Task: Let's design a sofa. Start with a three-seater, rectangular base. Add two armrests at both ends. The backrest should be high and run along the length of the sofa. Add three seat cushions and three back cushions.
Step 352:
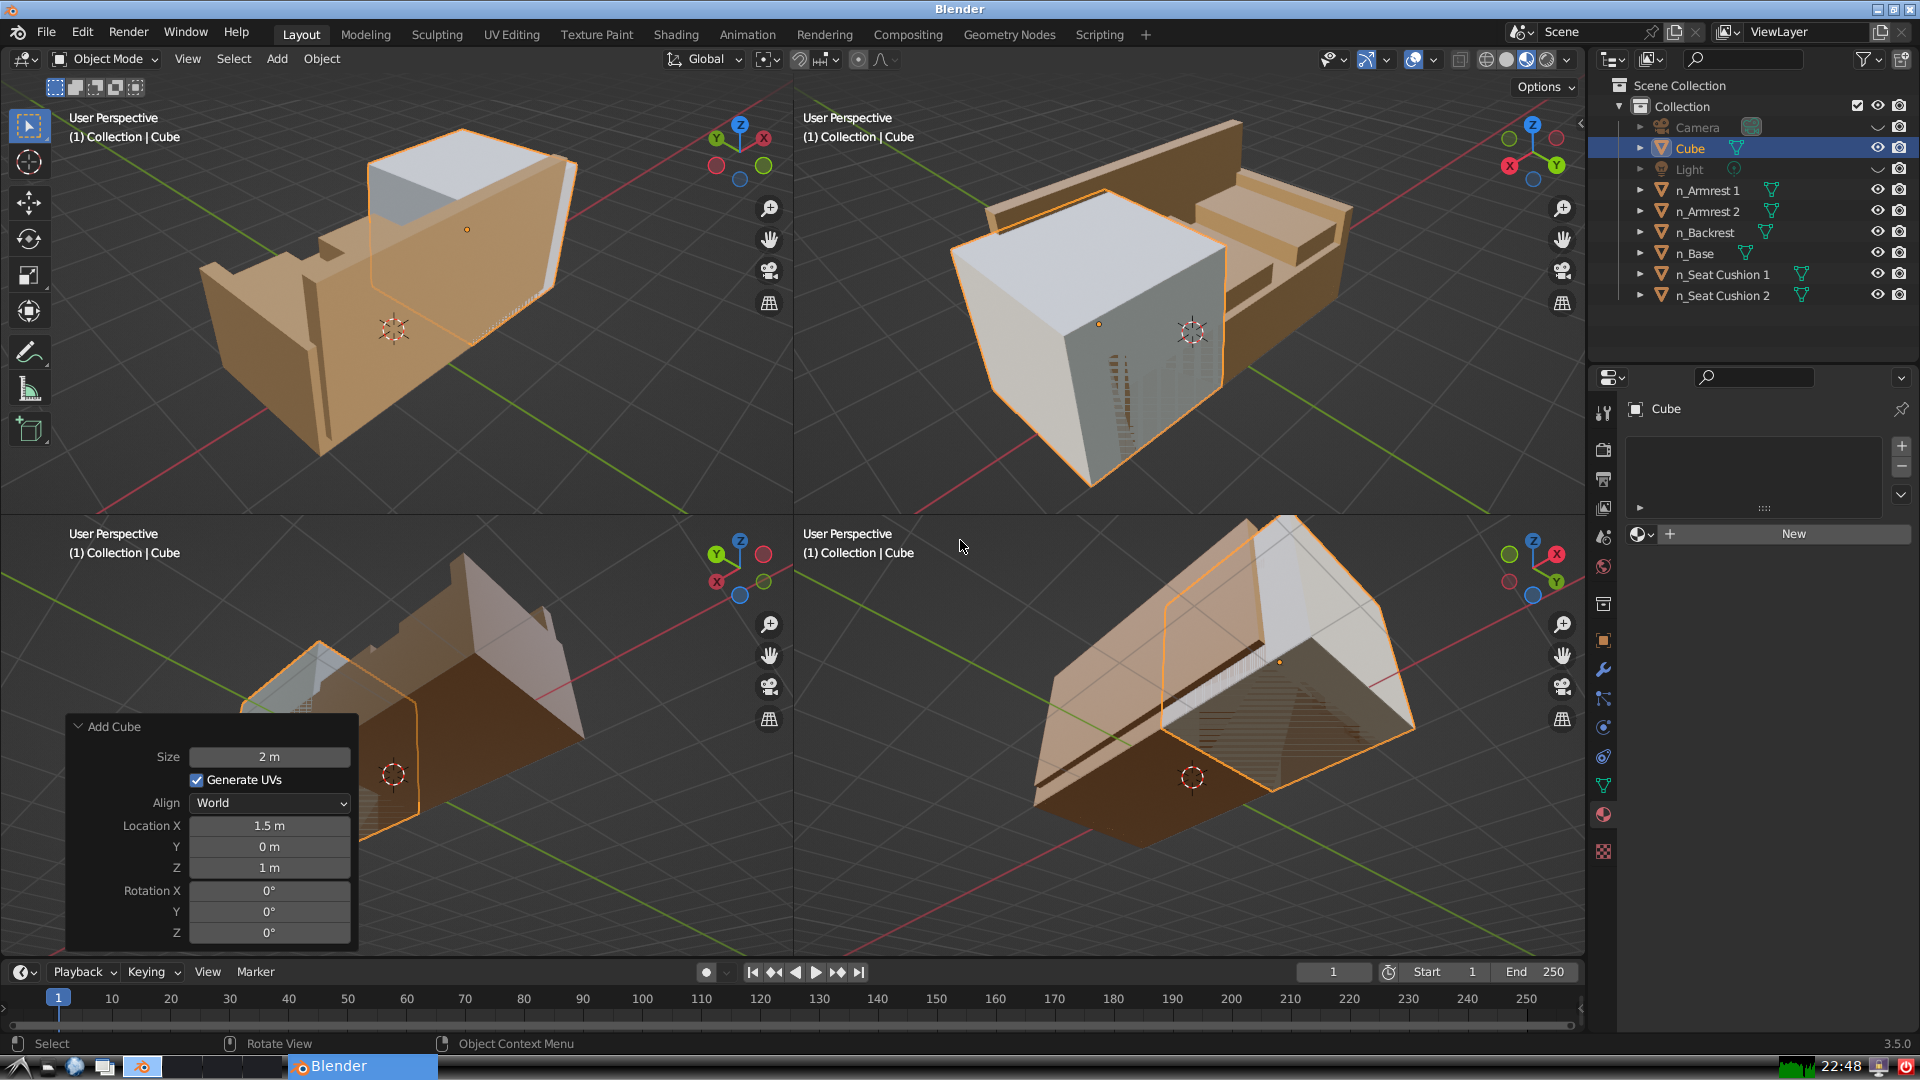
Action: {"key_press": ['Ctrl, Home']}